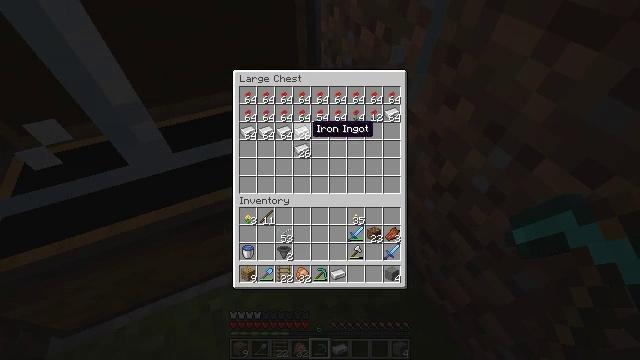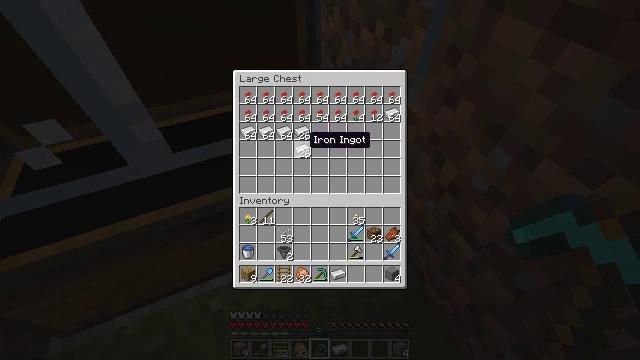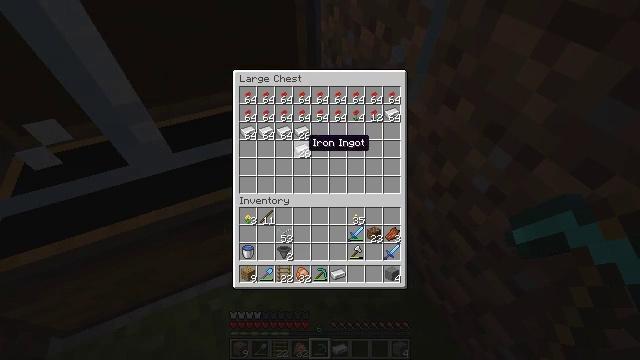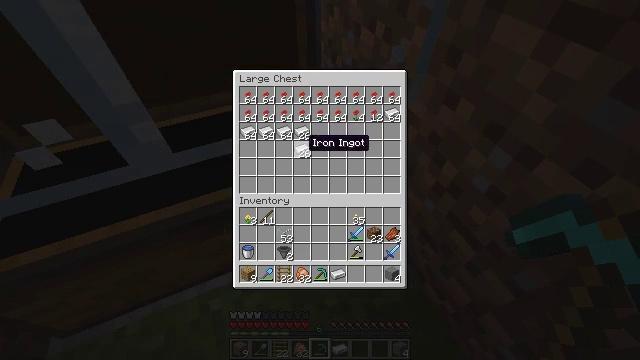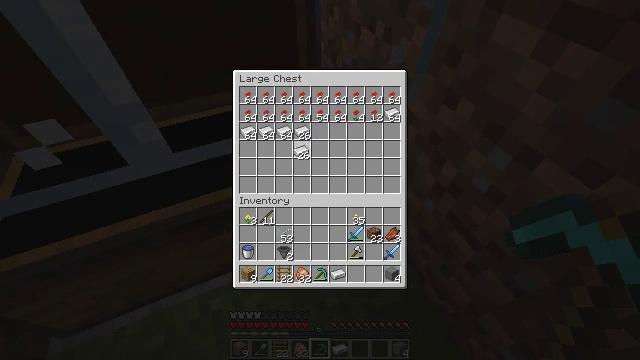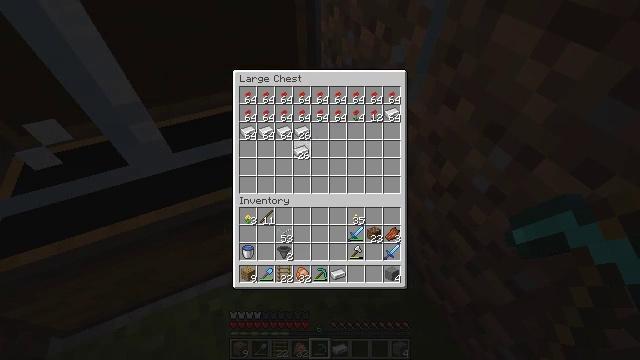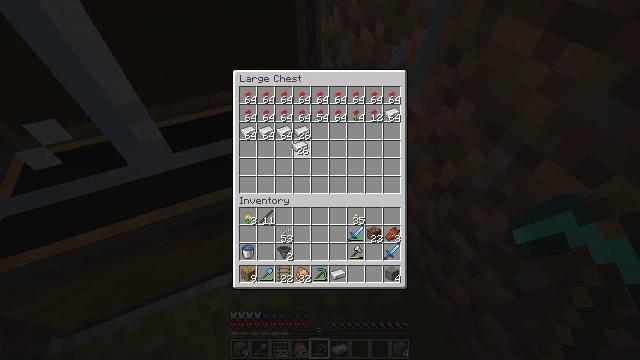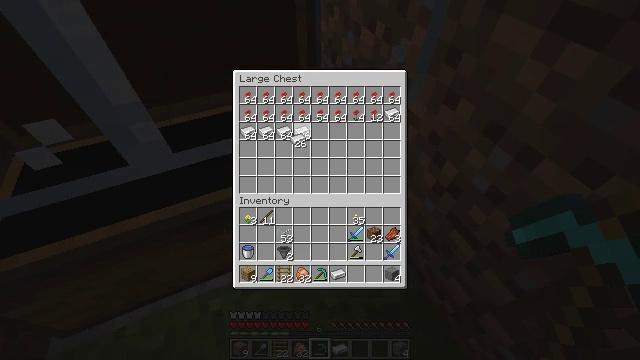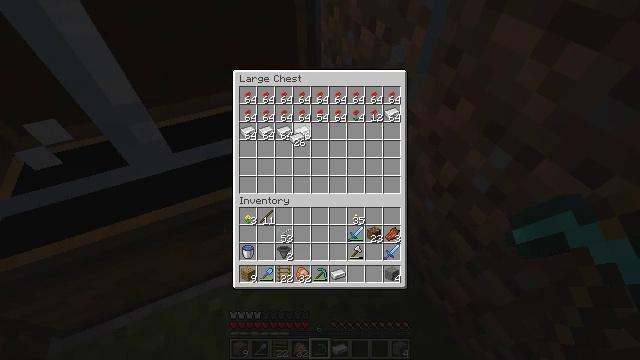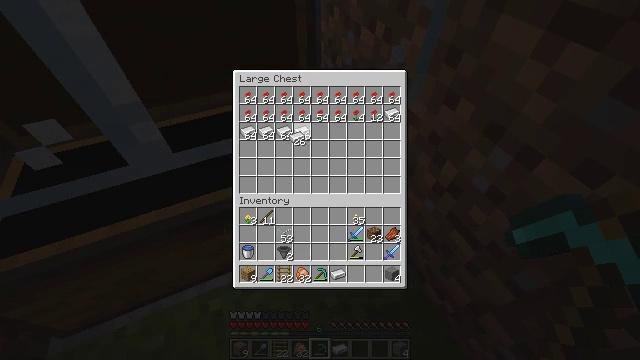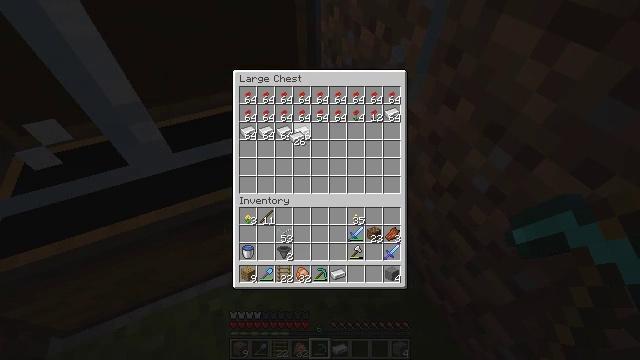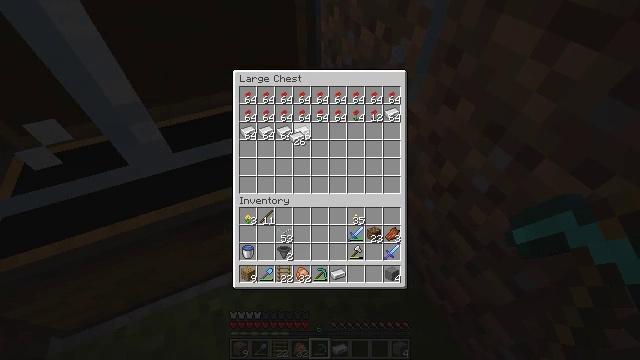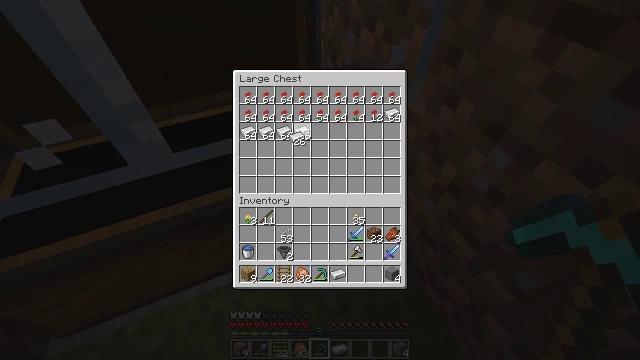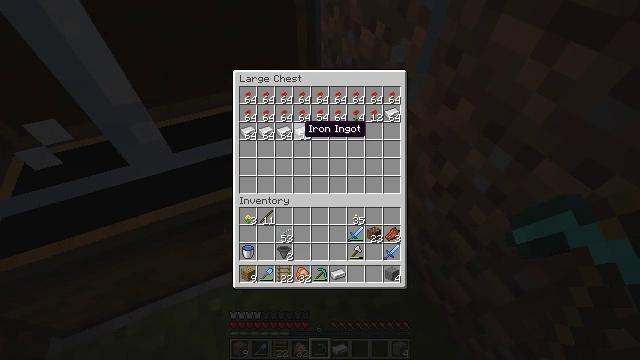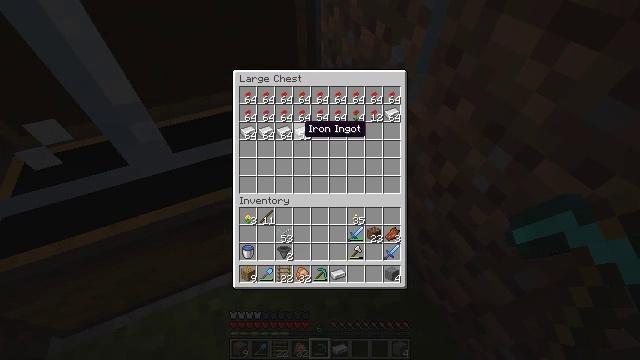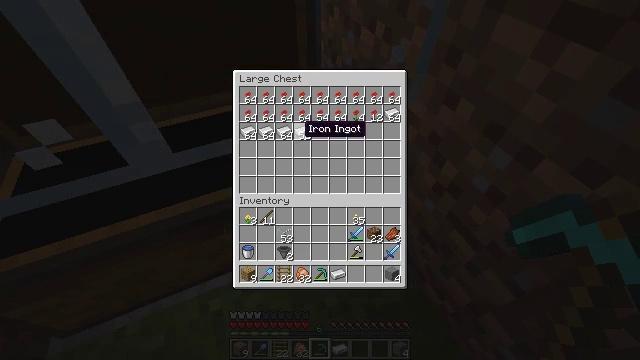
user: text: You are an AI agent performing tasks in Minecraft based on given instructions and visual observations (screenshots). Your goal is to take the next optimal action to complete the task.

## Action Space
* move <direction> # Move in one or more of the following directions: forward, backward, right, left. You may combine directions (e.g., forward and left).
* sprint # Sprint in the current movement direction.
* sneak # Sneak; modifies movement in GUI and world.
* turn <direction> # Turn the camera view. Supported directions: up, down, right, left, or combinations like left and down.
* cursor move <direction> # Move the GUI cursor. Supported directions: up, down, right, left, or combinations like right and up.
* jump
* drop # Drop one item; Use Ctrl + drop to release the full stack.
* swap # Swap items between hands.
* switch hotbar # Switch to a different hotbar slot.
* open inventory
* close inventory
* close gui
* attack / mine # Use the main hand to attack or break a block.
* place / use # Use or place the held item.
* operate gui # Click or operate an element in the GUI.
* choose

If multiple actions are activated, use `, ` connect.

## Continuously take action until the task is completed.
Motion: motion action
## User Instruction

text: Craft a stonecutter.
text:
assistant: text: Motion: cursor move down
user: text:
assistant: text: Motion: no_op
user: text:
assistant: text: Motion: no_op
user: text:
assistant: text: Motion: operate gui
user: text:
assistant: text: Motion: operate gui
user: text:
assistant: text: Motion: operate gui
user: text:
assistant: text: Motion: no_op
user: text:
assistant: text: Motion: no_op
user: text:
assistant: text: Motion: no_op
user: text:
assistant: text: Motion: operate gui
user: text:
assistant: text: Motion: operate gui
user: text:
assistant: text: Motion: operate gui
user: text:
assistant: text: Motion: no_op
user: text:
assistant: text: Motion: no_op
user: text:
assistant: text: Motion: no_op
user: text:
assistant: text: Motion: no_op
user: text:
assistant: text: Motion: no_op
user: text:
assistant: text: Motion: no_op
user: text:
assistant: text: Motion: no_op
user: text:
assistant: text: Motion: no_op
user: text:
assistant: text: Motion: no_op
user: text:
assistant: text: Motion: turn right, close gui
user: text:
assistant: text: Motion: turn right
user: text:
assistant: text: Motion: no_op
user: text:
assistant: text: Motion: no_op
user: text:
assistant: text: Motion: turn right
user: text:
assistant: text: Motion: turn left and up
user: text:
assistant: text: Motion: turn left
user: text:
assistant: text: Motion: turn left and up
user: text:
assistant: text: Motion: move forward, turn left and up